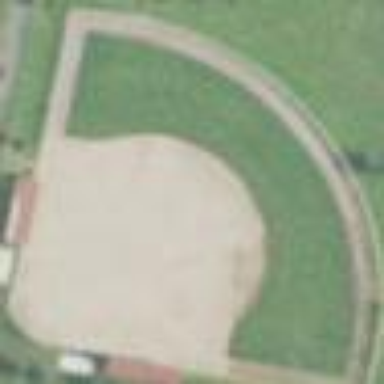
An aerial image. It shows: Softball pitch for leisure and sport activities.